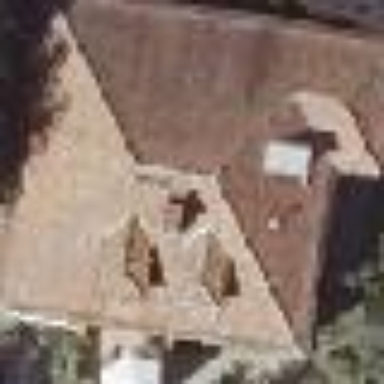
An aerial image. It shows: Hipped roof house.